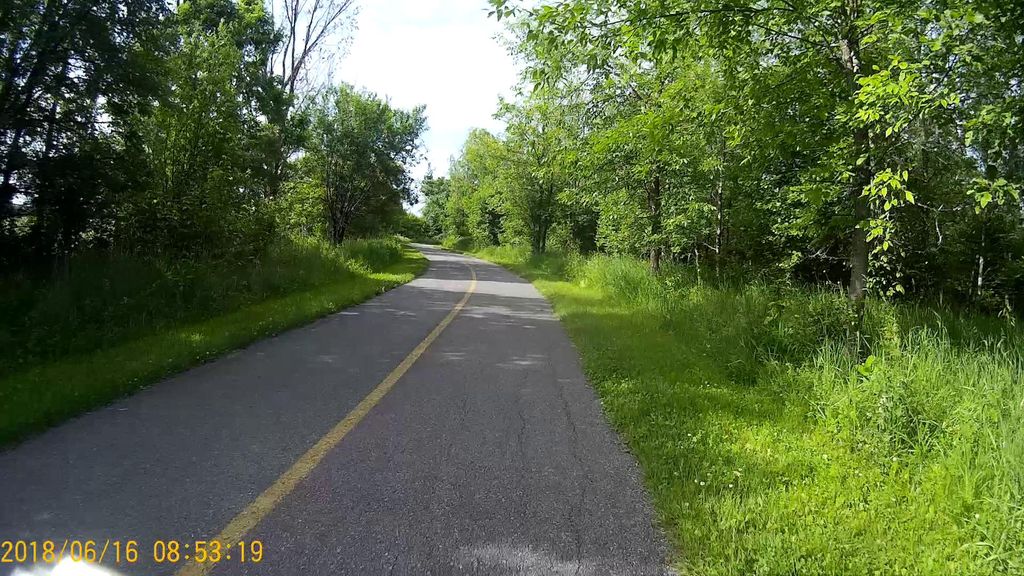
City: ottawa-gatineau